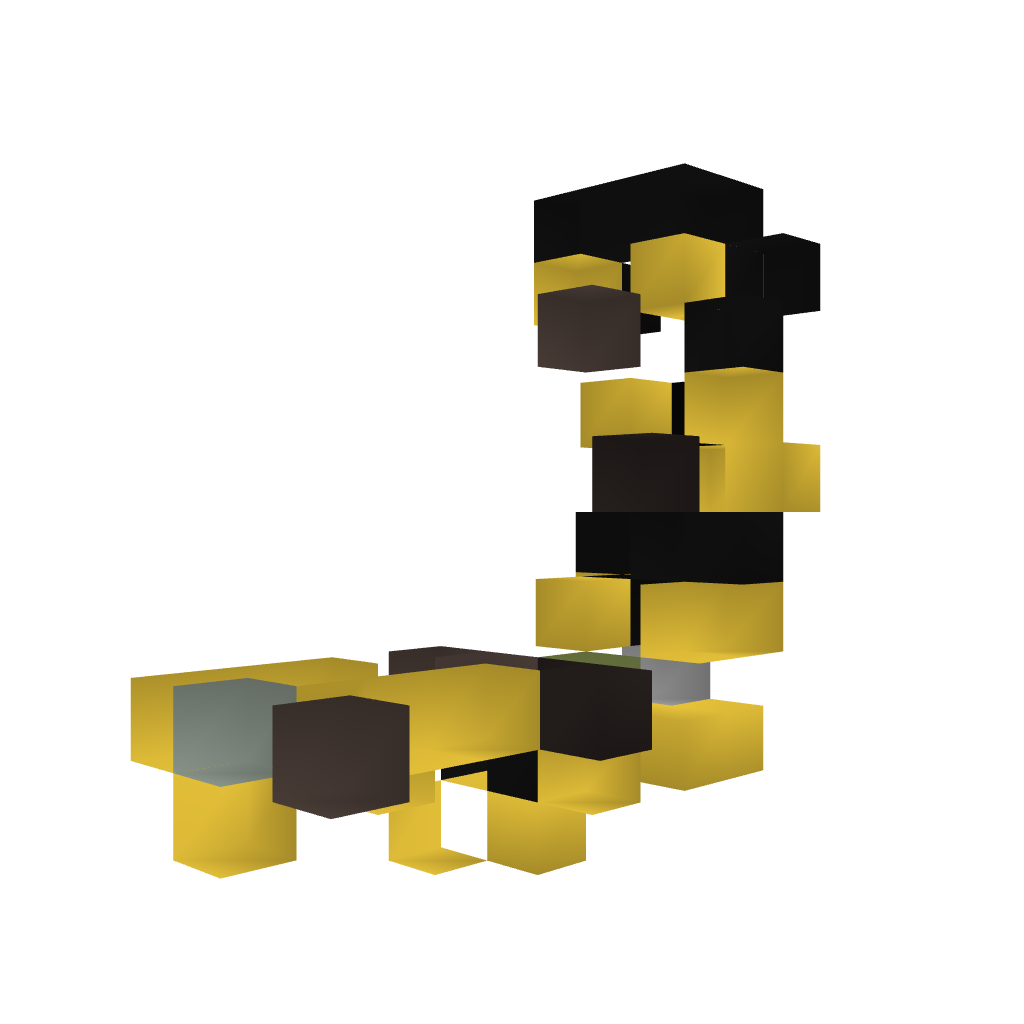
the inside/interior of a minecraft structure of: Casino Machine 01